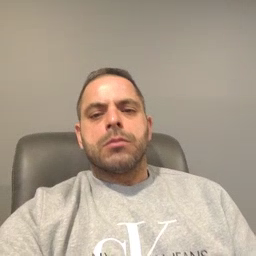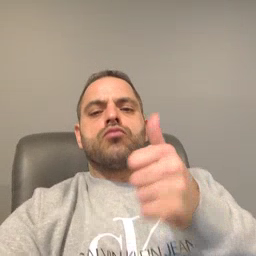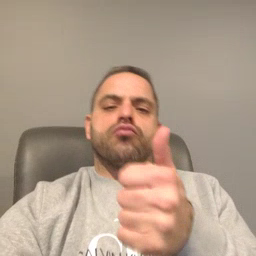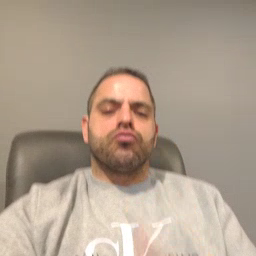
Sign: yourself